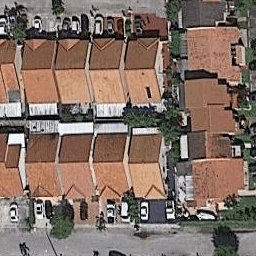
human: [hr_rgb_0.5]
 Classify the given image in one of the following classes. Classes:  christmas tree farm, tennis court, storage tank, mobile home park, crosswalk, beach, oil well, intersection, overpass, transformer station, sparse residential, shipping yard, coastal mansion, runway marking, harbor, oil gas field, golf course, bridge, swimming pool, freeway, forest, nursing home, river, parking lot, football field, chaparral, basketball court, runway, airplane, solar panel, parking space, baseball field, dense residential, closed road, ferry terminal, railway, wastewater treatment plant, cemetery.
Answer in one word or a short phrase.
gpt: dense residential